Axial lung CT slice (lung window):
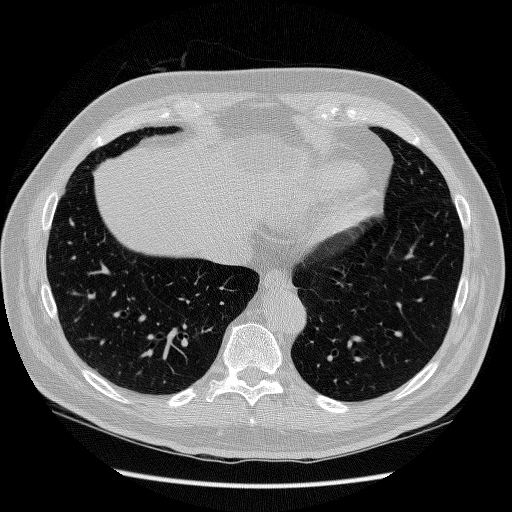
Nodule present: no